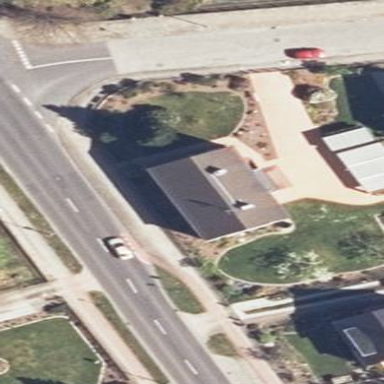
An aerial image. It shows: Flat roof building with grey roof.